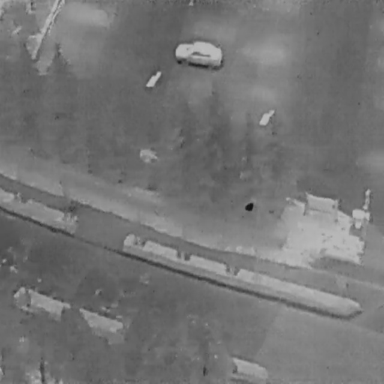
There is a Car in the infrared image.